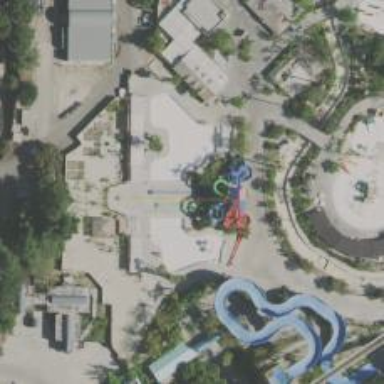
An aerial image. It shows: Water slide attraction.